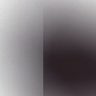
Metastatic tissue present: no